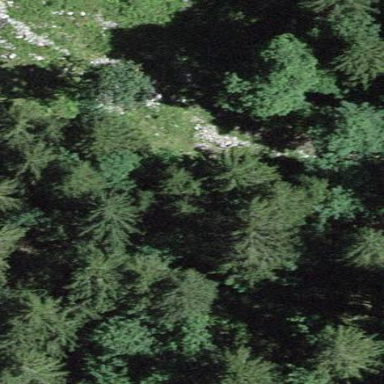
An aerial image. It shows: Forest area.